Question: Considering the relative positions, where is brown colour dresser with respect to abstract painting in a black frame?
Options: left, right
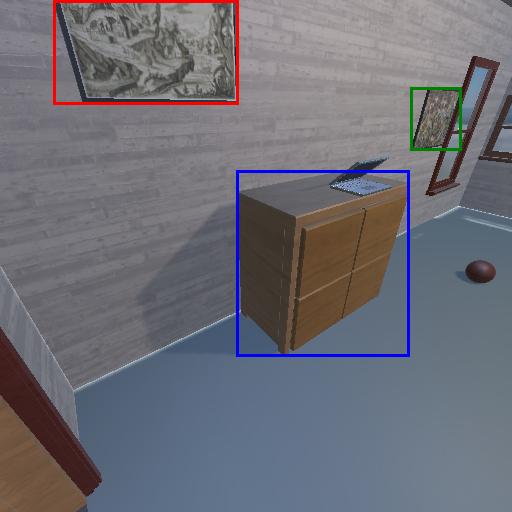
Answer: left